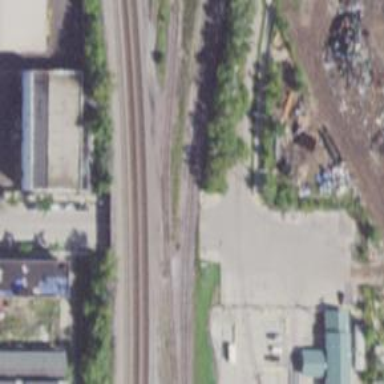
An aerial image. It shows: Rail spur service.